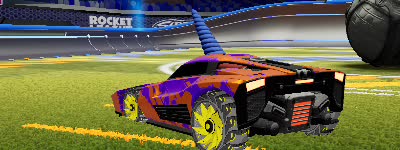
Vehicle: breakout